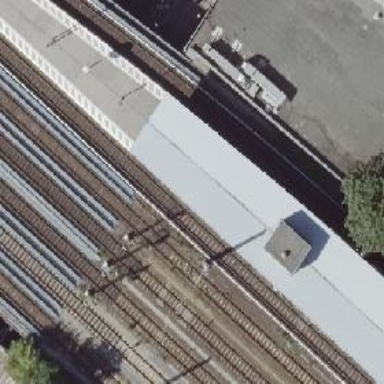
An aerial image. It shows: Close-up of railway platform edge.